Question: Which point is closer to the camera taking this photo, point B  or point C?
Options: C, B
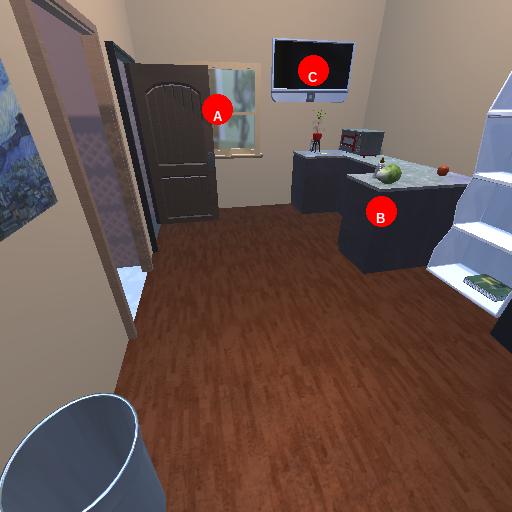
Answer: C